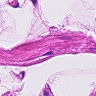
Metastatic tissue present: no